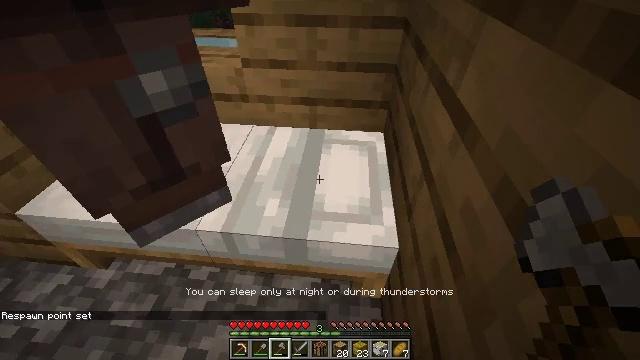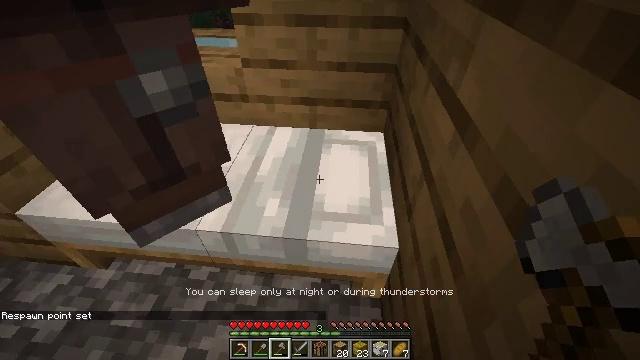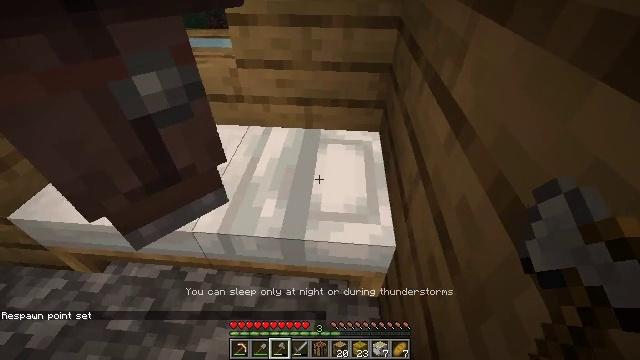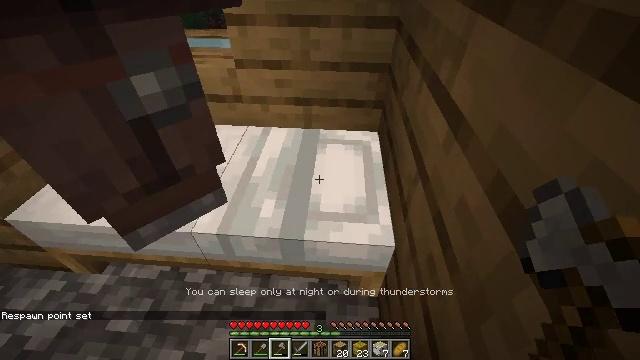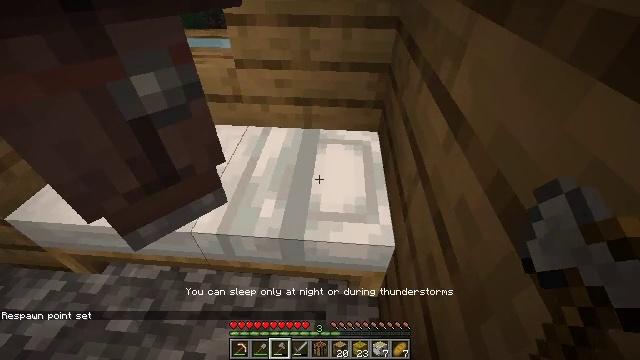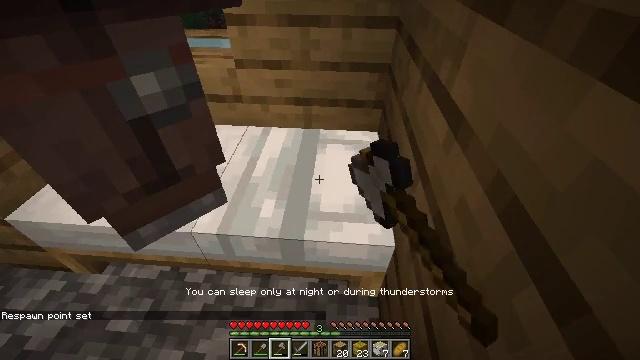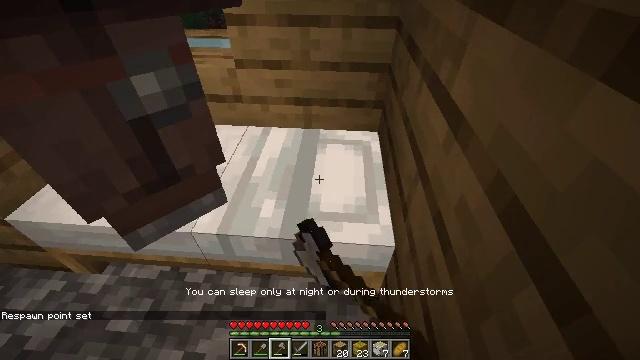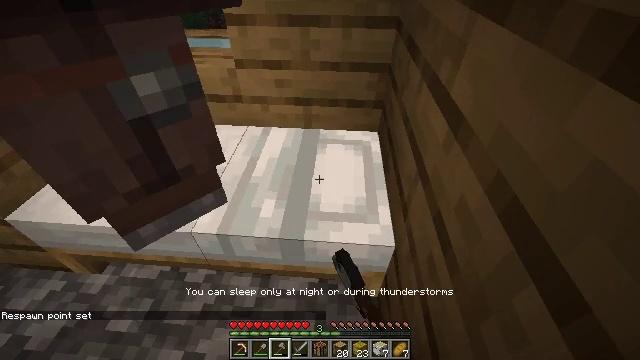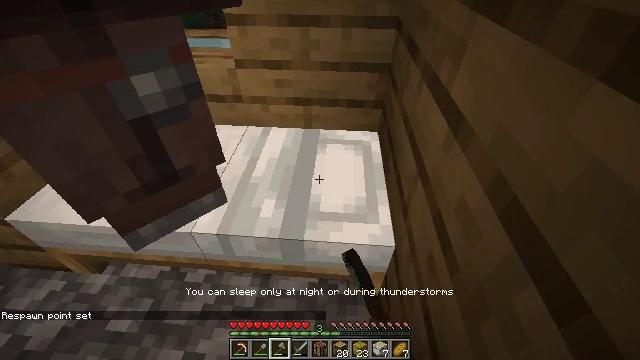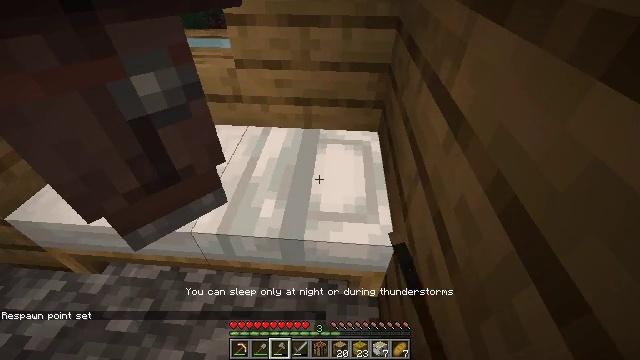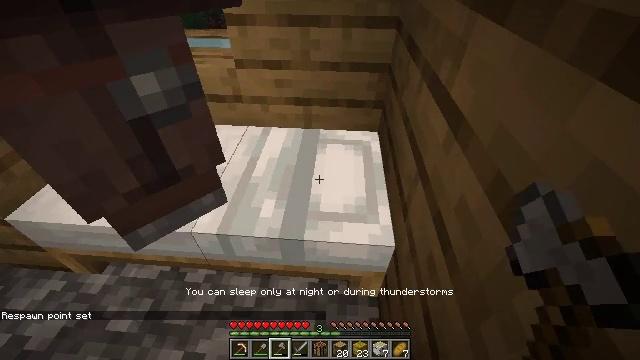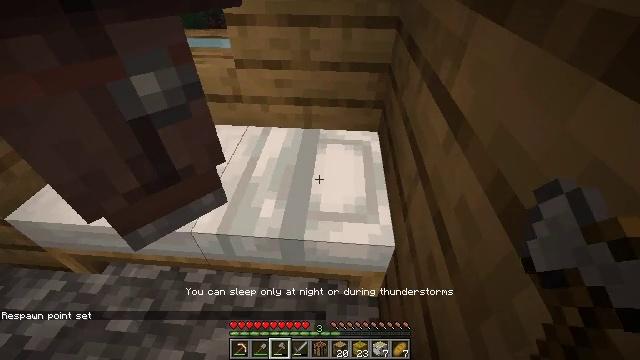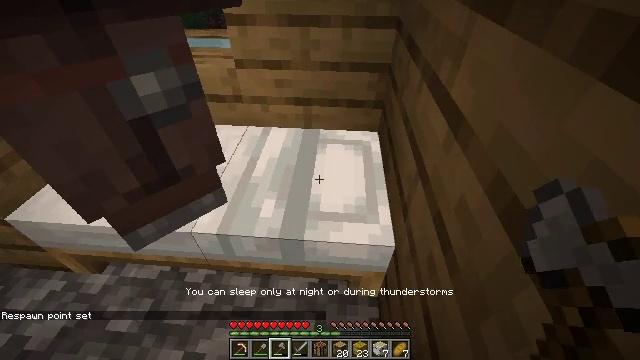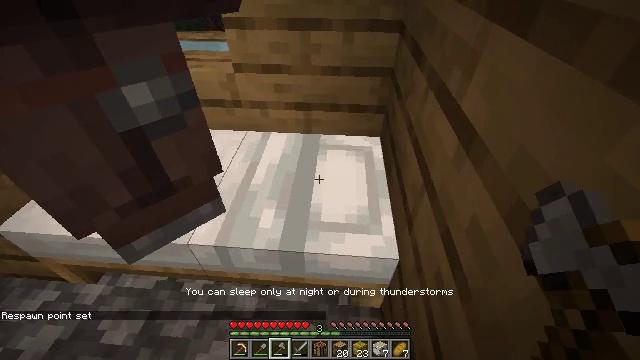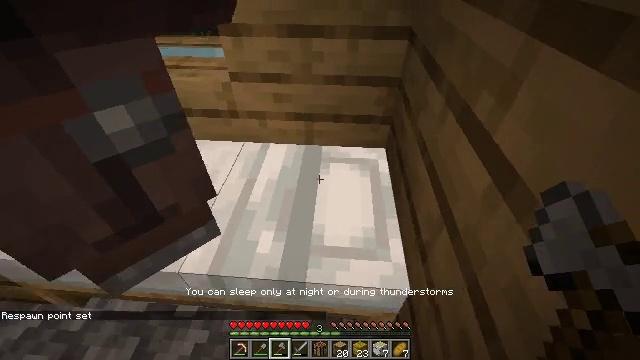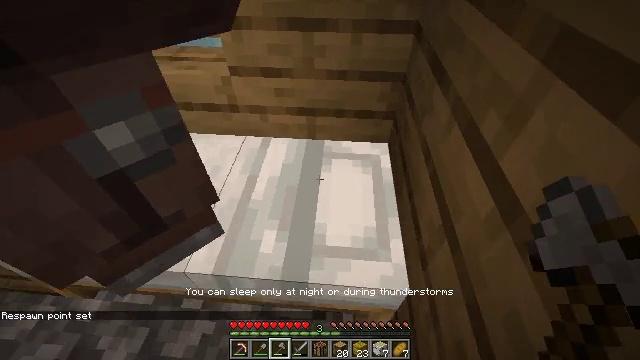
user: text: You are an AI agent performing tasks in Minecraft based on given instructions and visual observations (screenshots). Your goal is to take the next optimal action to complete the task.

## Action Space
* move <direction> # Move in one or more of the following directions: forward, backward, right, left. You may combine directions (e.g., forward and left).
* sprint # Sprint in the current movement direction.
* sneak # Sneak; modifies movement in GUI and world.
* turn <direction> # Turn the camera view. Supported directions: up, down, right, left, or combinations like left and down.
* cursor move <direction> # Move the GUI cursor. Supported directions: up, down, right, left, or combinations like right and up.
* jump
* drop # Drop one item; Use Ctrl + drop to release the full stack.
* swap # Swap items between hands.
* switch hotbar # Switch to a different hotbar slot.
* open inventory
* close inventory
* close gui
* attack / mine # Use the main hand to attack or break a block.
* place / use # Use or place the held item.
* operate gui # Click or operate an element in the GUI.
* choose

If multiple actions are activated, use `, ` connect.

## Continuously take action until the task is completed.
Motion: motion action
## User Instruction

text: Break the yellow bed.
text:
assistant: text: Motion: use / place
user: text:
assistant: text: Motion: turn right, use / place
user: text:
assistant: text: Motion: no_op
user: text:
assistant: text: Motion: no_op
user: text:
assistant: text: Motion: no_op
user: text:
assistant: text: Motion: no_op
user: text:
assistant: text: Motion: no_op
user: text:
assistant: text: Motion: no_op
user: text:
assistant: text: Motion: no_op
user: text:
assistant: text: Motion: no_op
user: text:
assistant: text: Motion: no_op
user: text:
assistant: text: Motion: no_op
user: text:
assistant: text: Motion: move forward
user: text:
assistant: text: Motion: move forward
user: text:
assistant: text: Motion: move forward, turn down, use / place
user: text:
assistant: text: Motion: turn down, use / place
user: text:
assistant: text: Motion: turn down, use / place
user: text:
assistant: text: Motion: turn down, use / place
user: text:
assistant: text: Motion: turn down
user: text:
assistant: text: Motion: turn down
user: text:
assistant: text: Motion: turn down
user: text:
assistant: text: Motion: no_op
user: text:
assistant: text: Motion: no_op
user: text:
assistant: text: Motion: no_op
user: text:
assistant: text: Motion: no_op
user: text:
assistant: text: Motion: no_op
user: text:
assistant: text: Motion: no_op
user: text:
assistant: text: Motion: no_op
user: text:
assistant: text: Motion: use / place
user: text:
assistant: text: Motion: use / place